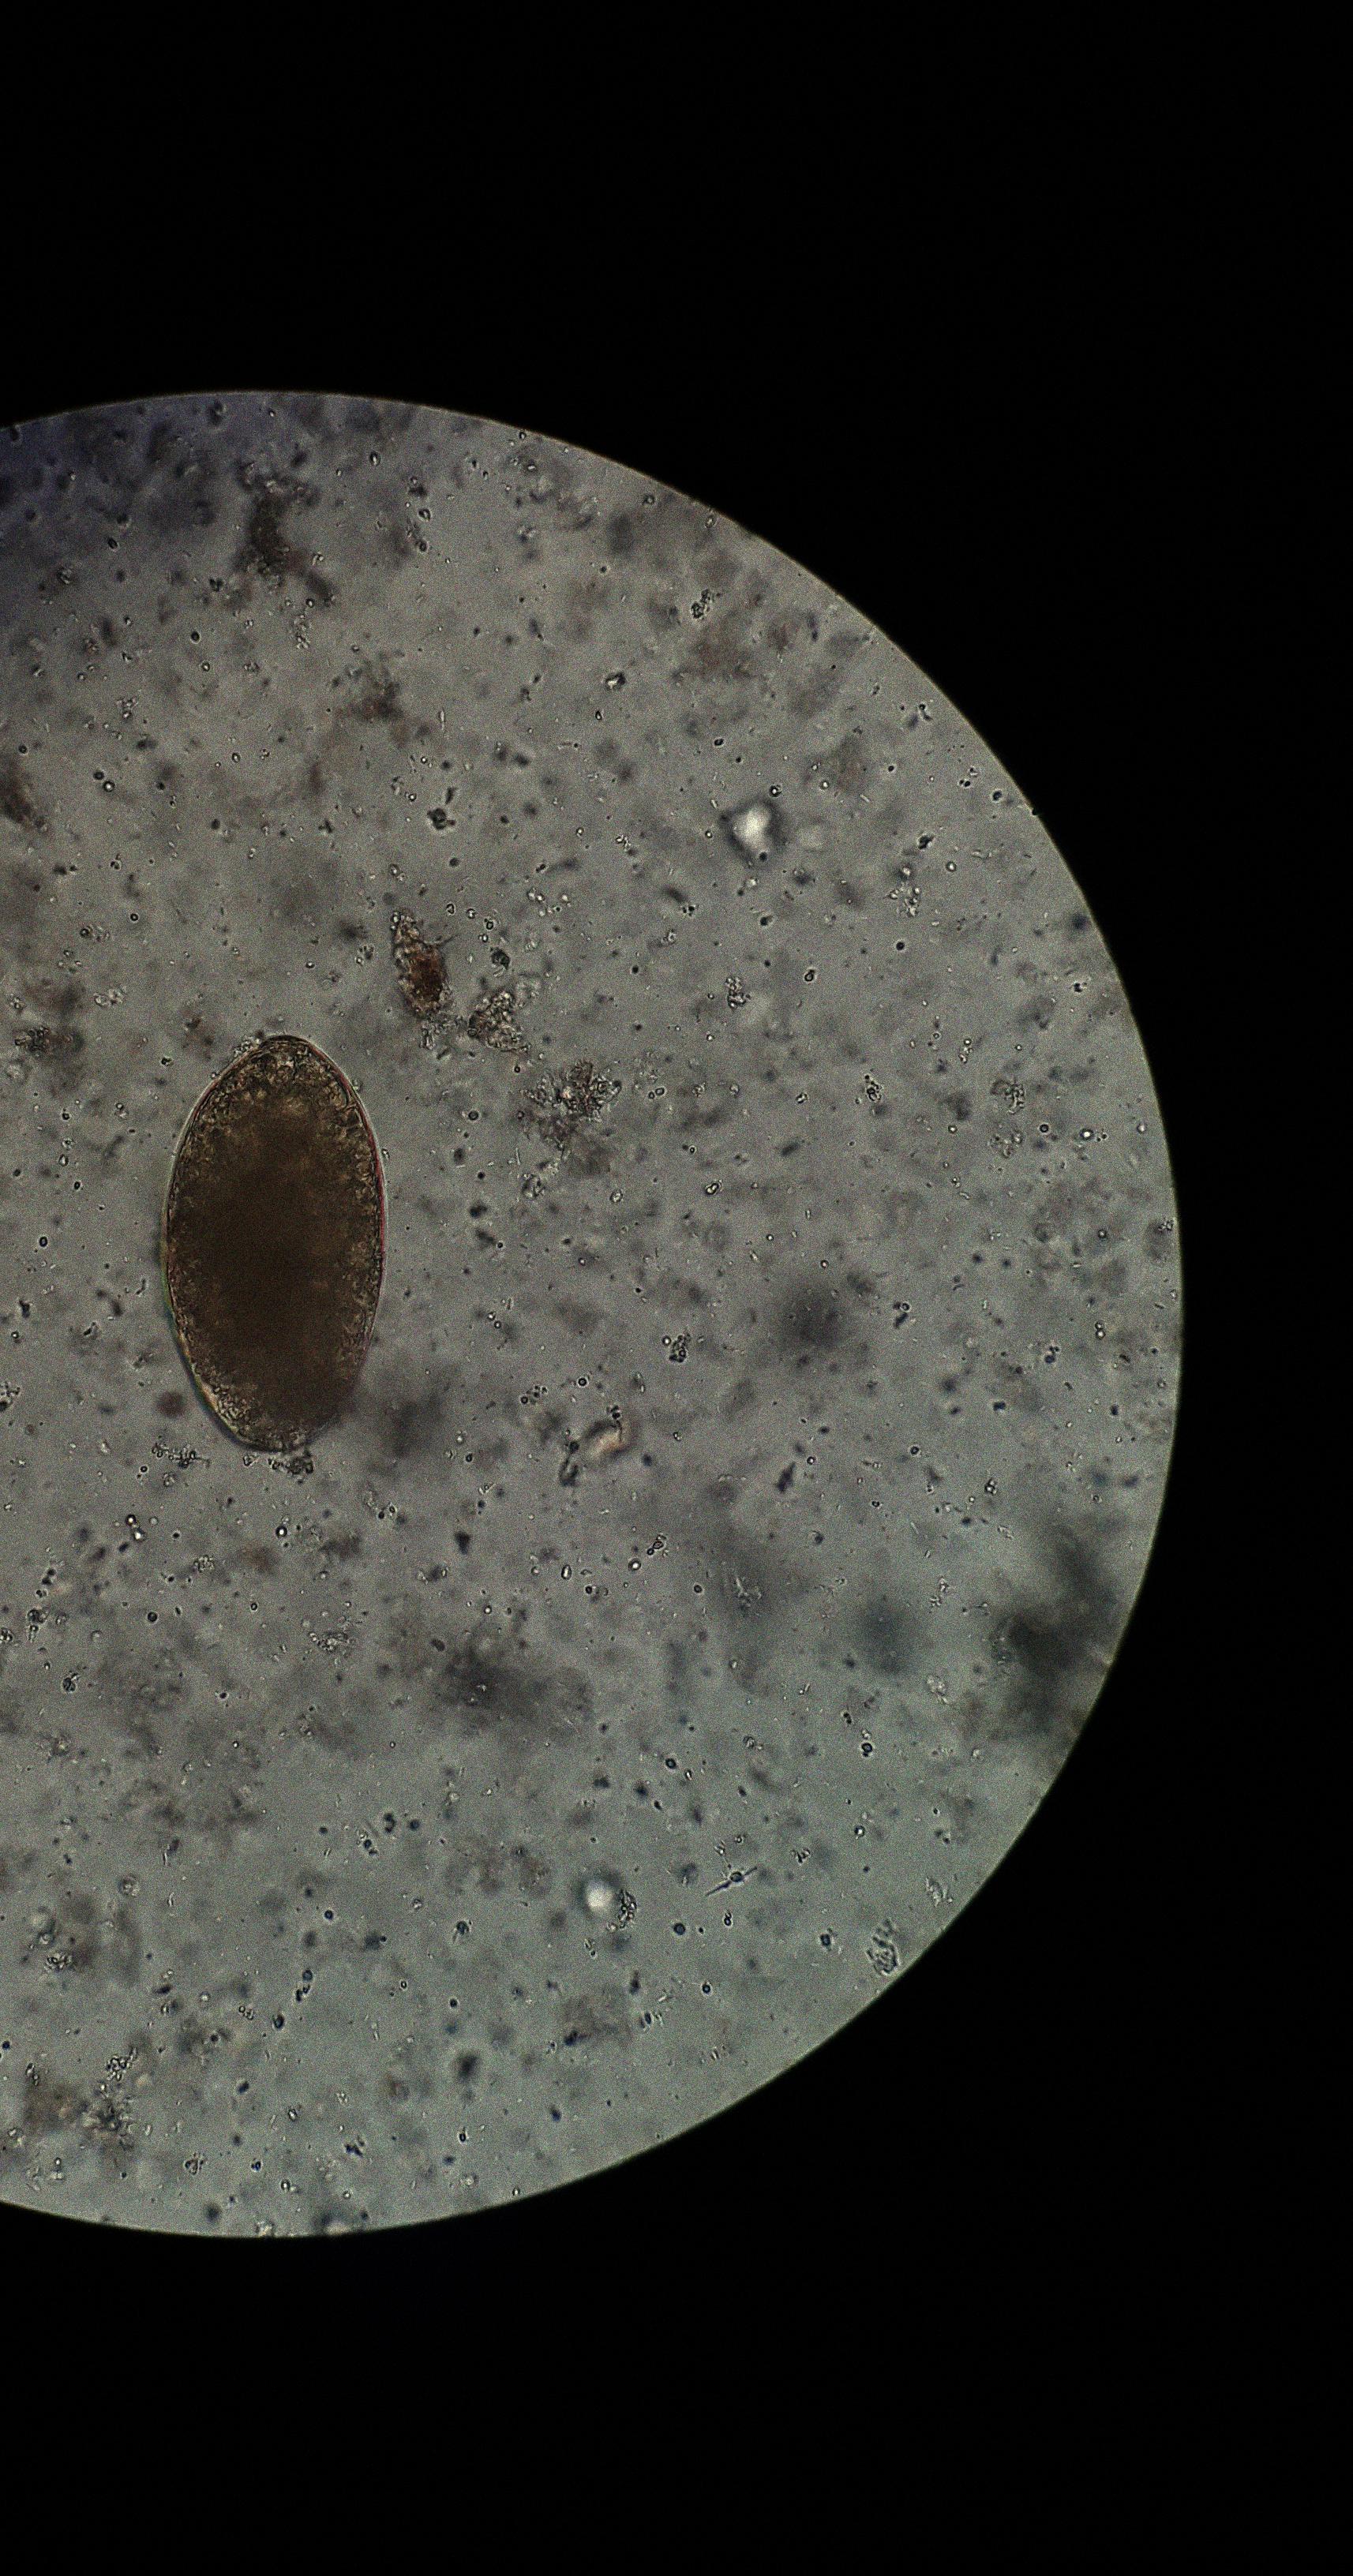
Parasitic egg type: Fasciolopsis buski